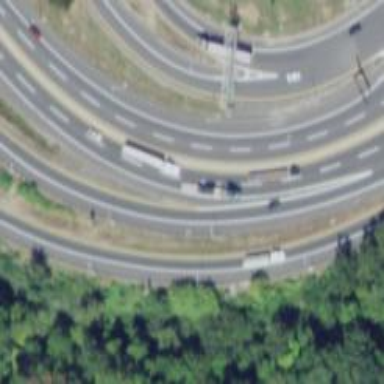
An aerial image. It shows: Interchange junction on motorway link.